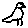
Label: bird